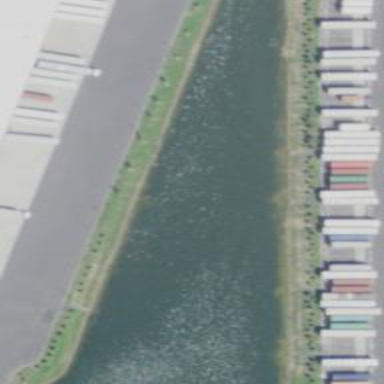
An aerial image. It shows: Retention basin filled with water.